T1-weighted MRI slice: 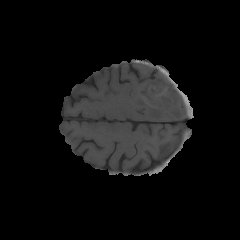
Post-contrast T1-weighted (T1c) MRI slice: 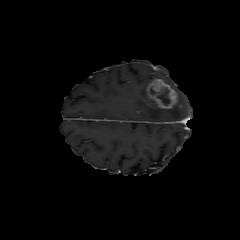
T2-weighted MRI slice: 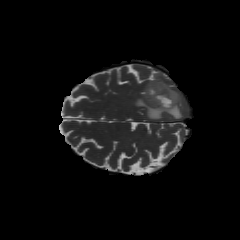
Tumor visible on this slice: yes